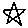
Label: star